Question: I'm new to Git and for now I'm only working with a local repository but I will eventually share my work with other developers. I'm trying to figure out what is the proper way of fixing code on a topic branch after it's been merged back to the master branch. Here's what I have:

My topic was implemented in C2 in a topic branch and then merged on the master branch. There's been another commit C5 on master for a different topic. Now I just found an issue in with the feature implemented in C2. Should I fix it in the topic branch as C6 then merge again on the master branch? Or should I just get rid of the topic branch since it's been already merged and just fix it directly in the master branch?
Ideally I would like to keep the C2 and C6 in a single commit so that when we implement remote repository I can push a clean history. But I don't think I can just squash C2 and C6 because of the merge. Is there a way to do this?
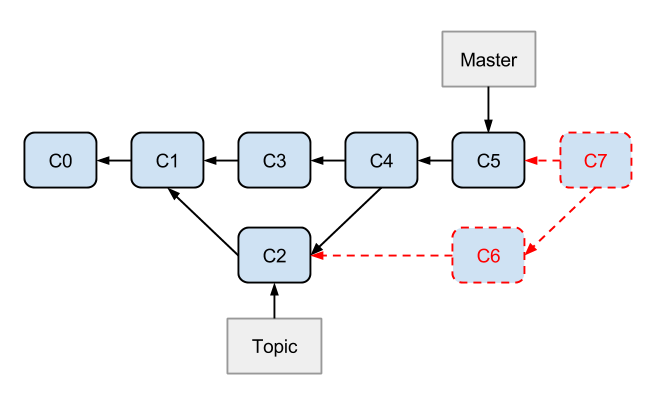
Answer: It will be helpful for you to learn about 'git rebase' for managing your local history. For example, consider this history of commands, which I think roughly recreates your situation and and a possible resolution using 'git rebase -i' to rearrange your local history:
'''
mkdir tmpfoo
cd tmpfoo/
git init
touch bar
git add .
git commit -am 'c1'
git checkout -b topic
touch baz
git add .
git commit -am 'c2'
git checkout master
touch foo
git add .
git commit -am 'c3'
git merge topic
touch quux
git add .
git commit -am 'c5'
git checkout topic
echo b >> baz
git commit -am 'c6'
git checkout master
git merge topic
git log --oneline --graph --decorate --all
* 577f974 (HEAD, master) Merge branch 'topic'
|| * 6750b0d (topic) c6
* | 08ebbf2 c5
* | 0cef647 Merge branch 'topic'
|\ | |/
| * f1e6882 c2
* | 0e19228 c3
|/
* 90e6149 c1
19933 git rebase -i 90e6149
>>edit the sequence of commits to something like the following:
pick 0e19228 c3
pick 08ebbf2 c5
pick f1e6882 c2
s 6750b0d c6
19934 git log --oneline --graph --decorate --all
* 0e3afe0 (HEAD, master) c2
* 7611fb9 c5
* 0e19228 c3
| * 6750b0d (topic) c6
| * f1e6882 c2
|/
* 90e6149 c1
git diff ORIG_HEAD # no output here, the rebase didn't change the working tree's state
'''